Question: I'm encountering what seems to be a bug in the Visual Studio 2010 debugger. I have a simple piece of code in which a 'bool' variable initialized to 'true' is <URL> with an expression that evaluates to 'false'. Its final result should obviously be 'false', but the debugger sometimes displays it as 'true' instead.
'''
static void Main(string[] args)
{
int x = 20;
int y = 0;
int z = 8;
bool b = true;
b &= x == y || x >= z && y >= z;
}
'''

The issue doesn't occur consistently; for example, if I substitute the 'int' variables for their actual values in the AND-assignment, 'b' correctly shows up as 'false'. The issue doesn't manifest either if I reference the variable later (such as 'Console.WriteLine(b)').
I understand that the entire code snippet above is eligible for dead code elimination by the compiler, but I assumed that such liberties were not permitted when compiling in Debug mode and running with a debugger attached?
I'm using Visual Studio 2010 Professional with SP1, targetting .NET Framework 4.0 (although I have 4.5 installed), building in Debug mode for "Any CPU" (using a 64-bit platform).
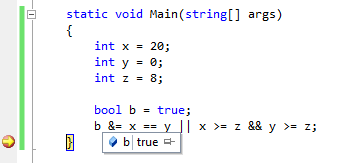
Answer: The Microsoft Bug #655793: Misreporting of variable values when debugging x64 code with the Visual Studio 2010 debugger
seems related: <URL>
The bug's workaround also seems to work for this problem:
'''
bool b = true;
b &= x == y || x >= z && y >= z;
// ...
bool c = b; // adding intermediate initialization of c fixes b as well.
'''
One question would be whether this problem exists in VS 2012, since bug #655793 is marked fixed there.